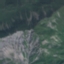
Label: HerbaceousVegetation